Question: i wonder if this is possible at all or is there any way of expanding pivot table column in a new sheet.
here is what pivot i've got:

so you see it's grouped by customer.
the question is - can i expand/open each customer in a new sheet (as if you do when double clicking values)
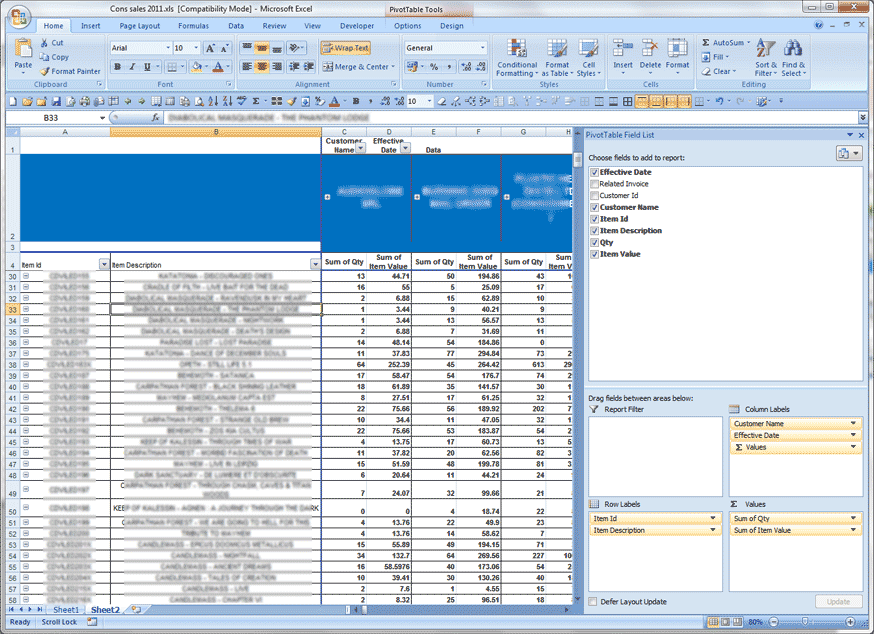
Answer: Figured this out:
1. move Customers to filter (top left box)
2. then select a customer
3. double click on total values this will open all sales ONLY for selected customer